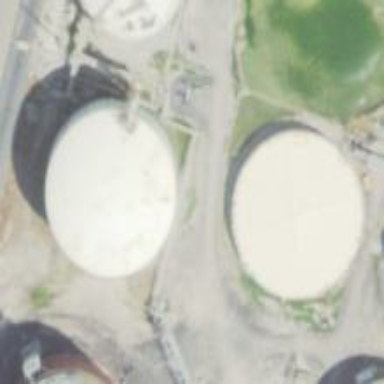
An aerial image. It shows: Storage tank which is man-made.